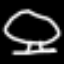
Label: mushroom